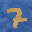
Label: 7